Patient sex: M
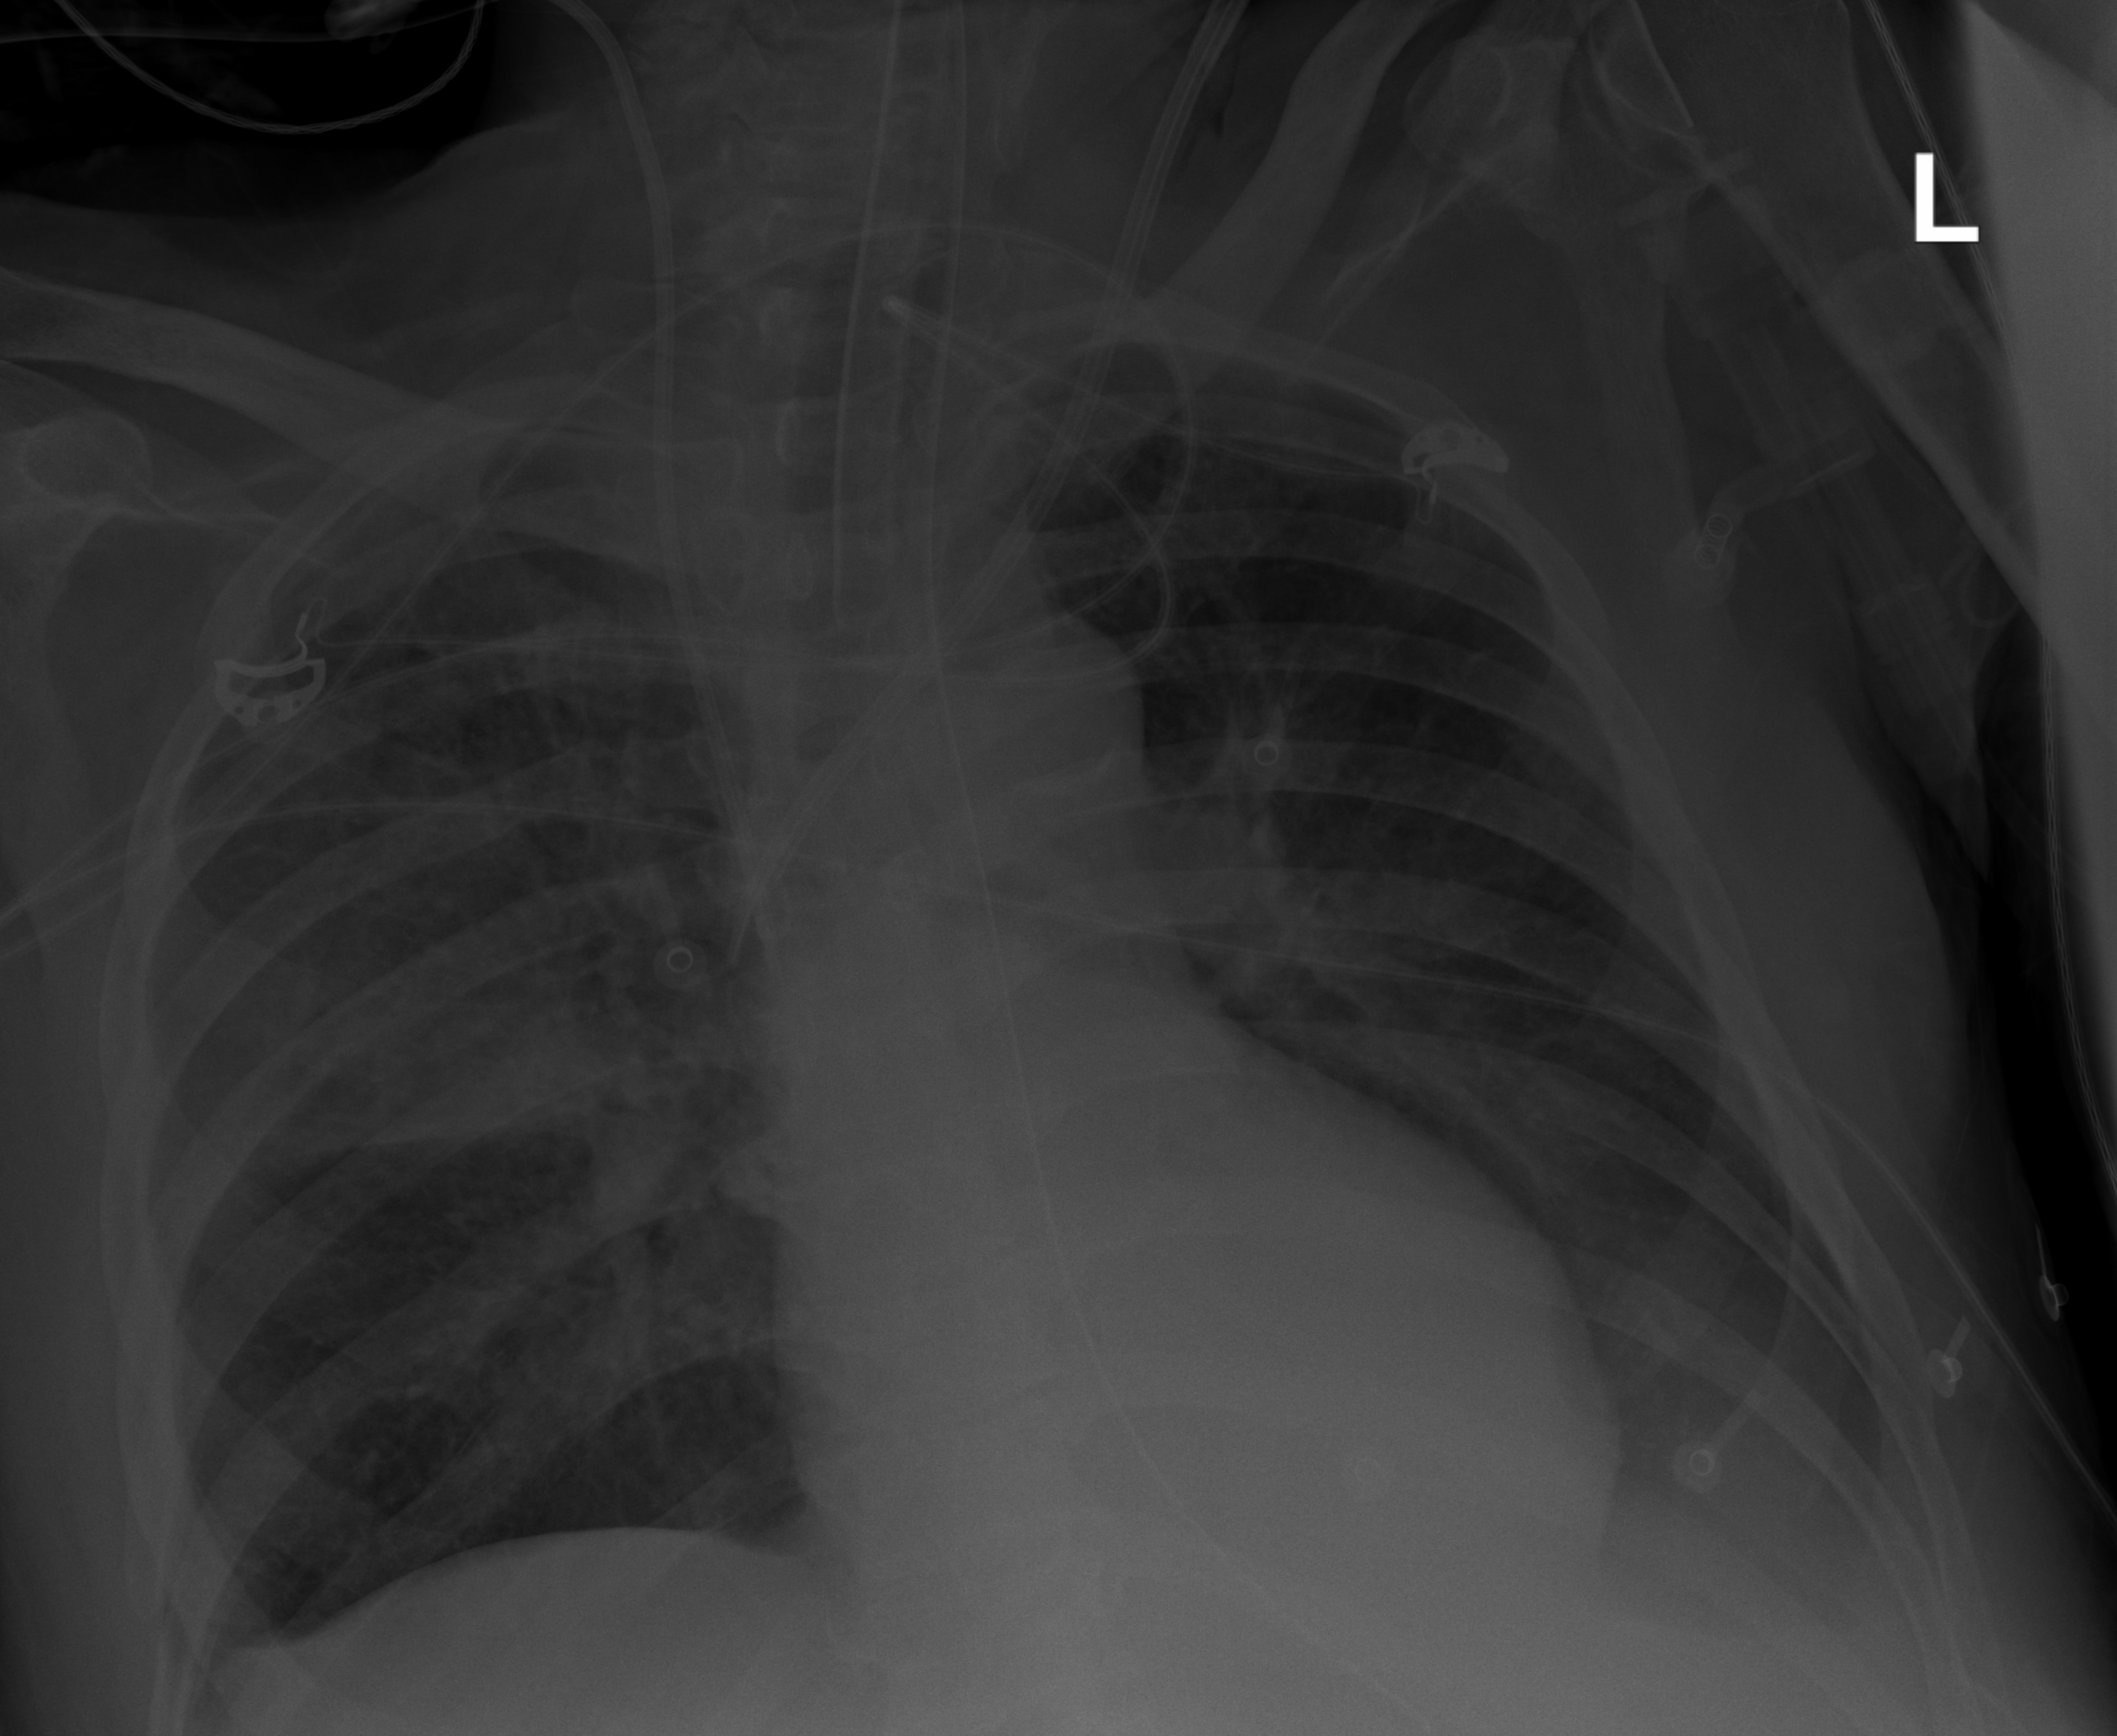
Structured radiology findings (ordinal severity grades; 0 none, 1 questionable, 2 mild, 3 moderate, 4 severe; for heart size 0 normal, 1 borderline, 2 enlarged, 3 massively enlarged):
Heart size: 1
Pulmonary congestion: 2
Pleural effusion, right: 1
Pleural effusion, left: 2
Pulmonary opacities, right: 2
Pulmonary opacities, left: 0
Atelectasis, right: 0
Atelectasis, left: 2